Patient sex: M
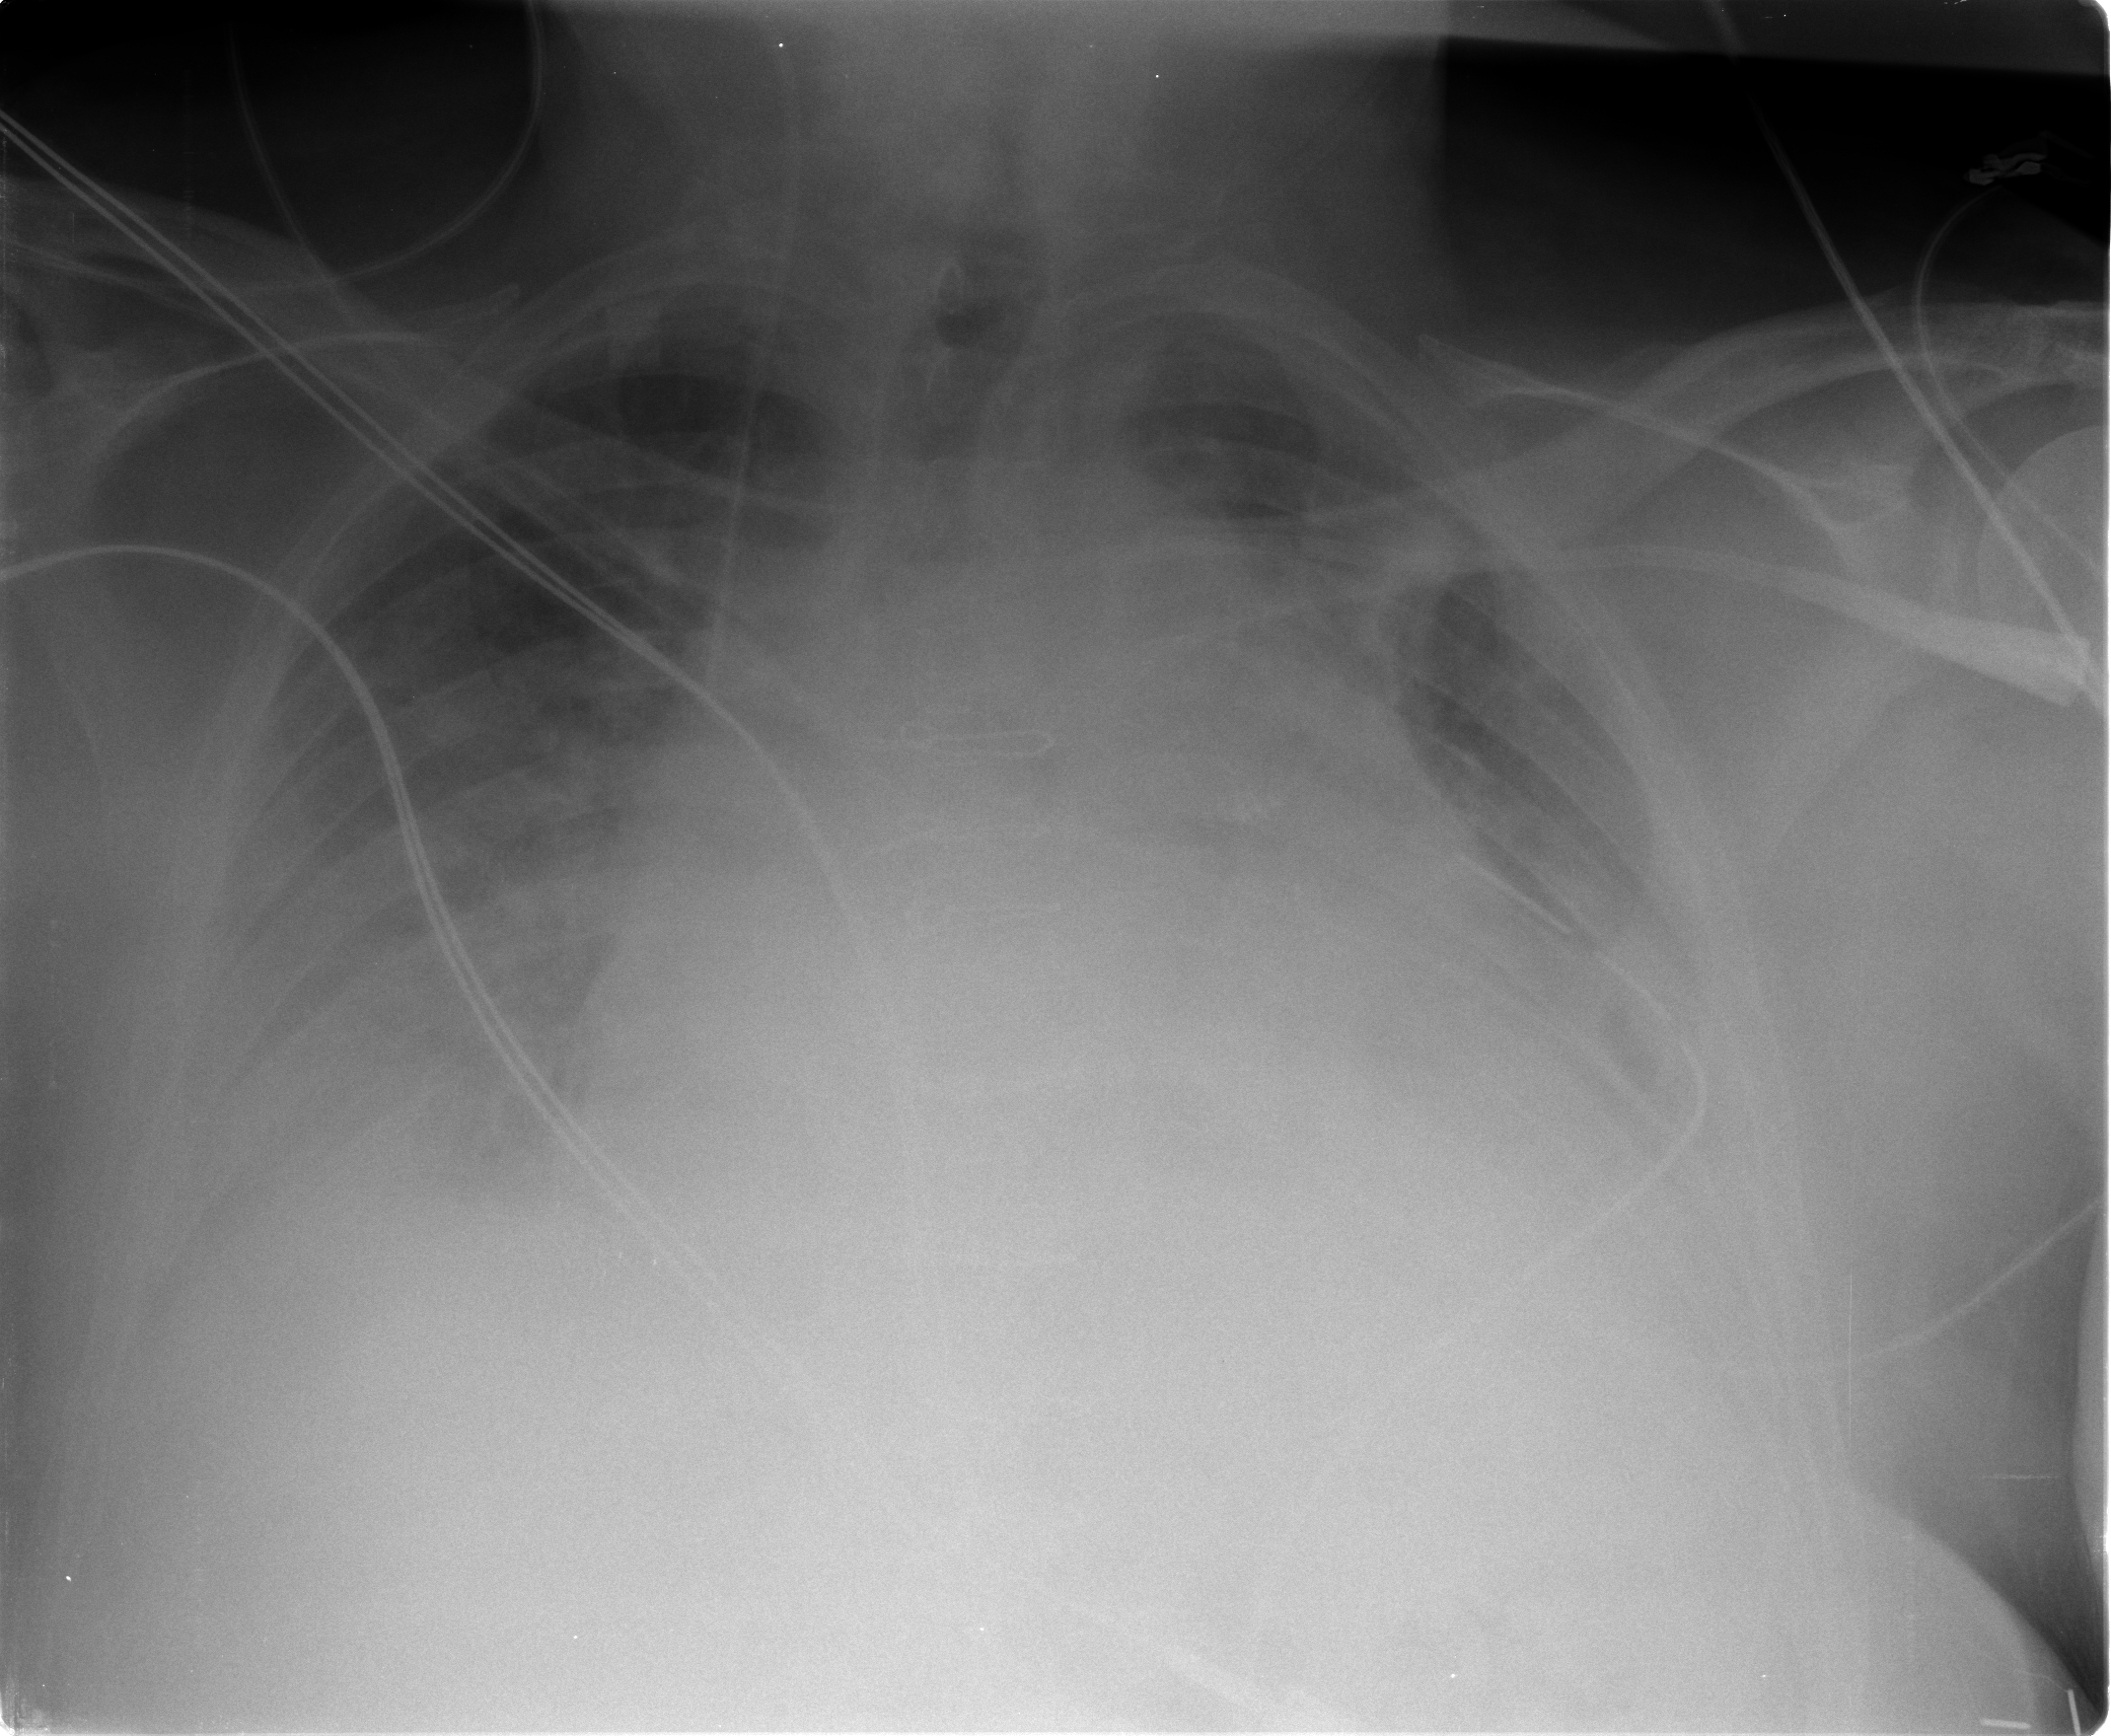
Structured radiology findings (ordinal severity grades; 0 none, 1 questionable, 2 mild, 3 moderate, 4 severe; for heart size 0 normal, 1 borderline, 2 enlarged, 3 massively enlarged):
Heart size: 3
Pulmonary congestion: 2
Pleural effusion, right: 3
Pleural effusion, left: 3
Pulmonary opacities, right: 2
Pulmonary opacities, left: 2
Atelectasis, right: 3
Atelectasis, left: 3